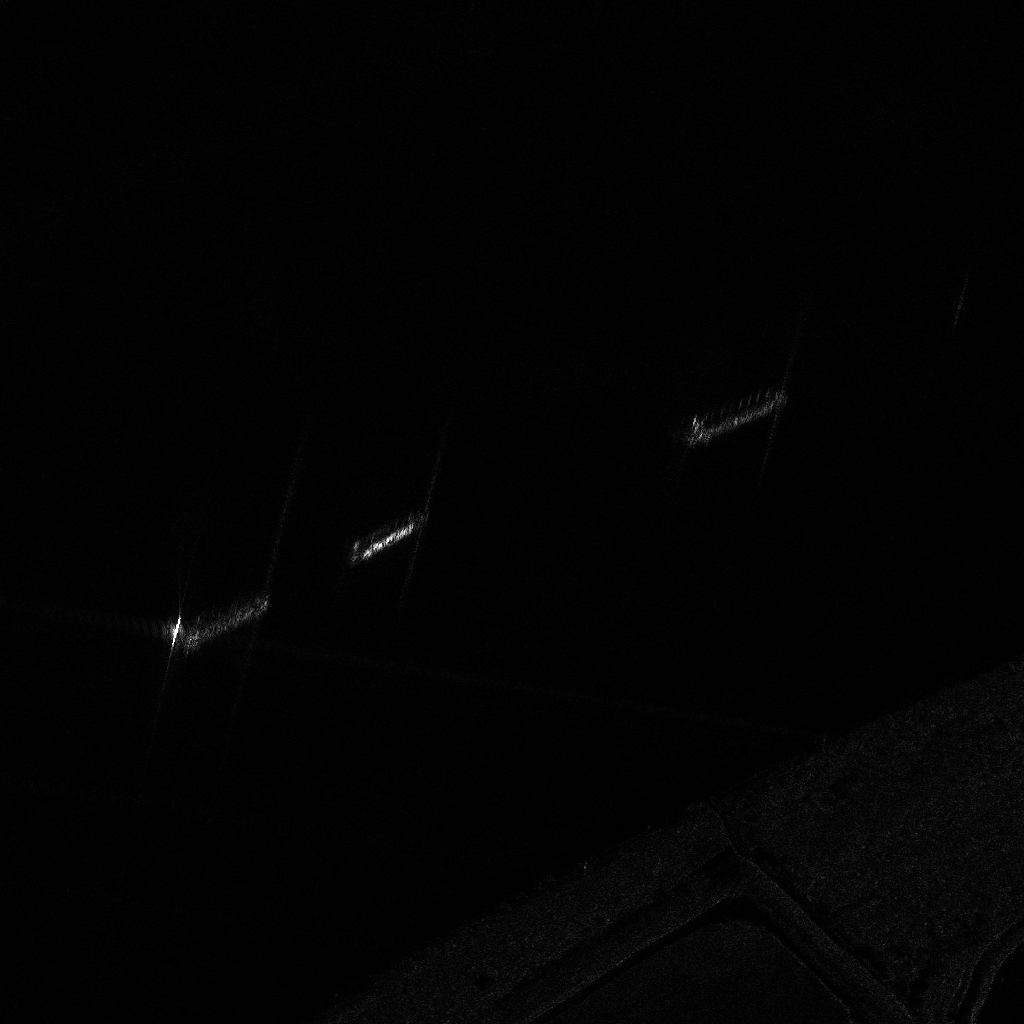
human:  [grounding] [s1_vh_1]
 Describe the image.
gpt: In the satellite image, there is  <ref>1 medium dredger </ref> <box>[[36, 47, 39, 56, 64]]</box> located at center,  <ref>1 medium dredger </ref> <box>[[70, 35, 73, 45, 62]]</box> located at right,  <ref>1 medium dredger </ref> <box>[[20, 54, 22, 65, 62]]</box> located at left.